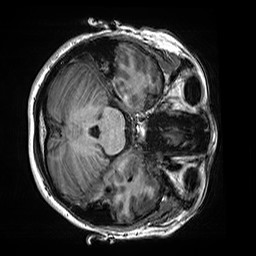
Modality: T1w
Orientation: axial
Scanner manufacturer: siemens
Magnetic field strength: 3 T
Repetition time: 2.5 s
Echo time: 0.00299 s